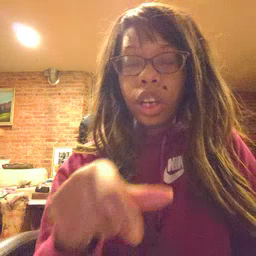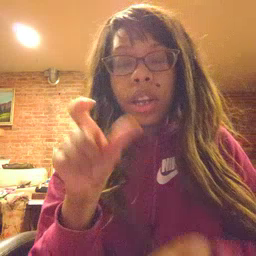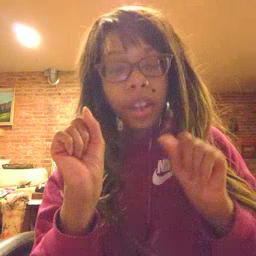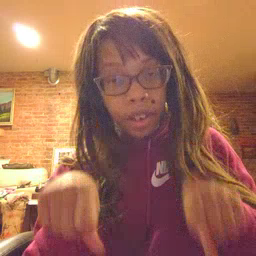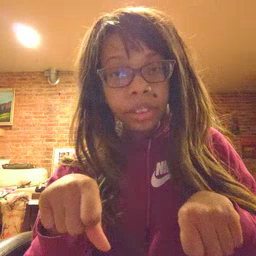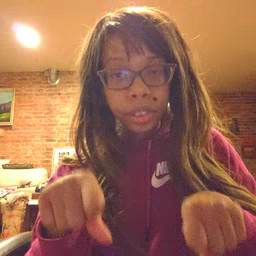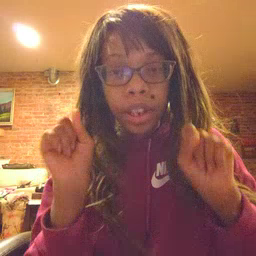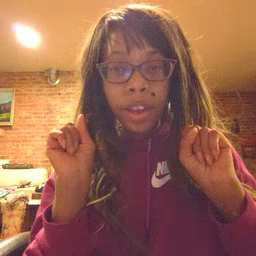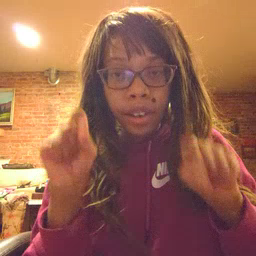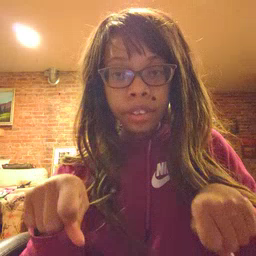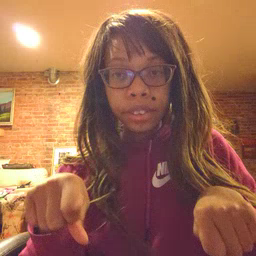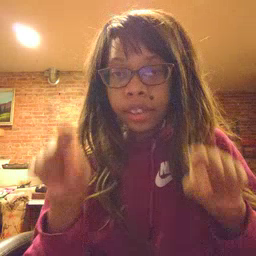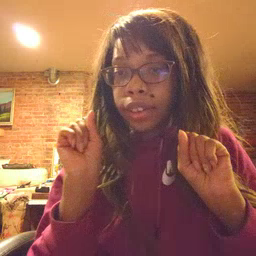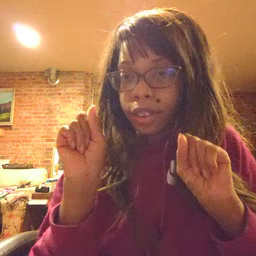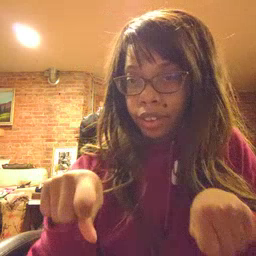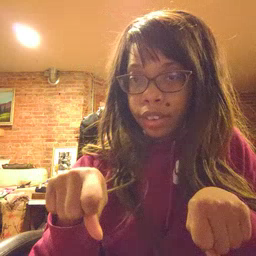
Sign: can